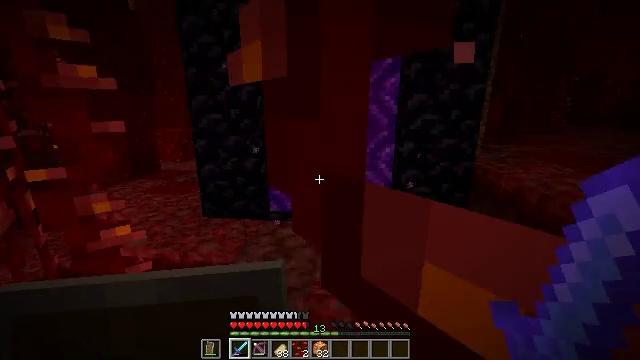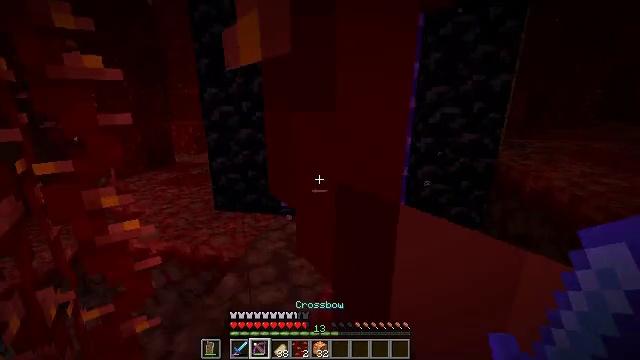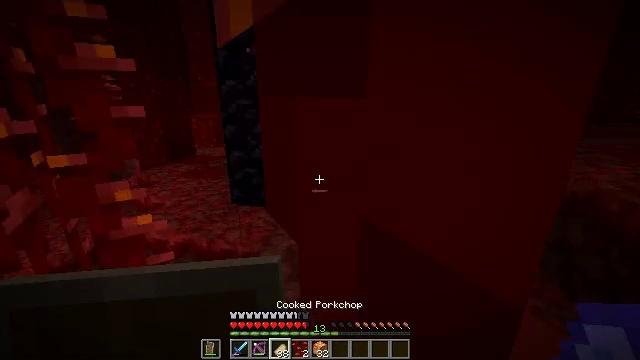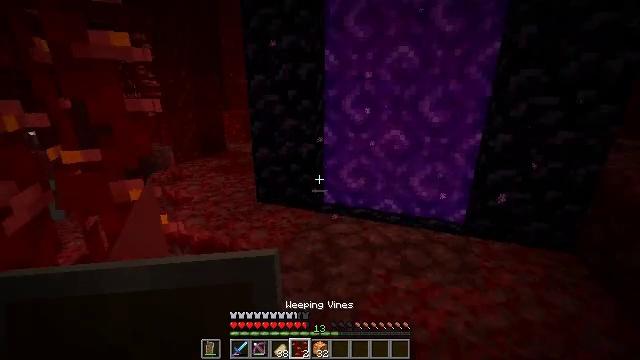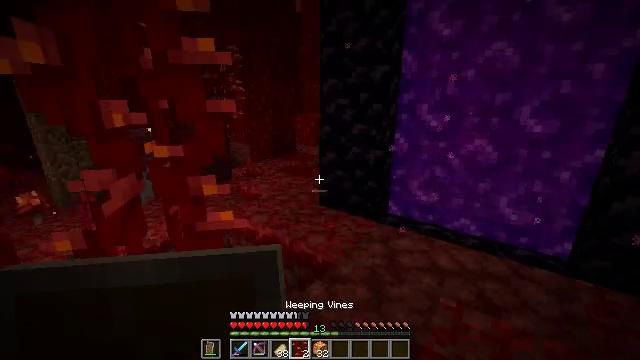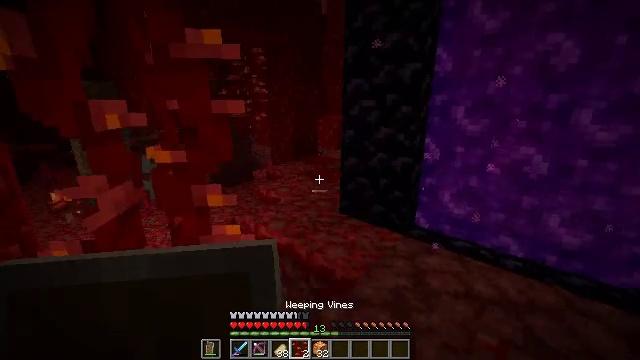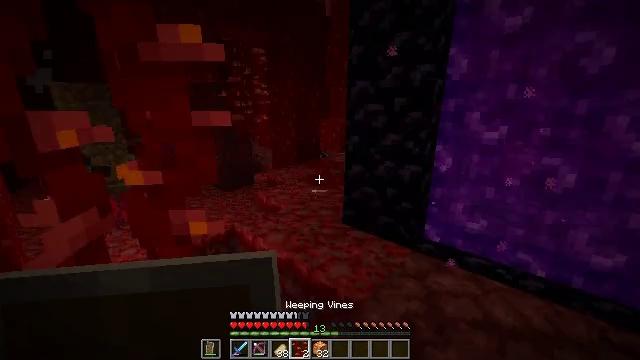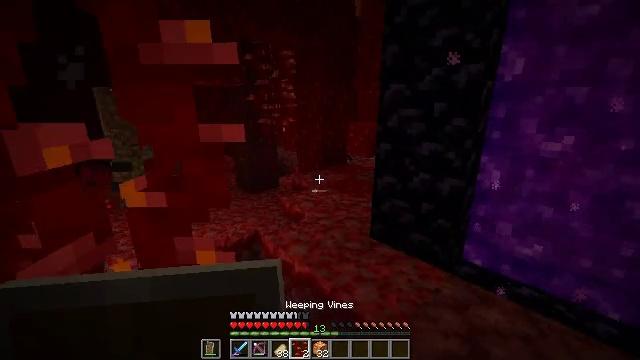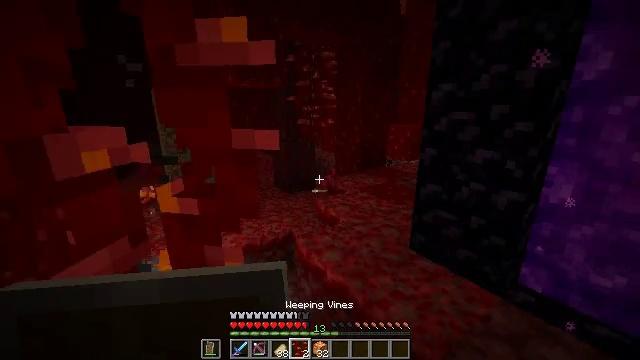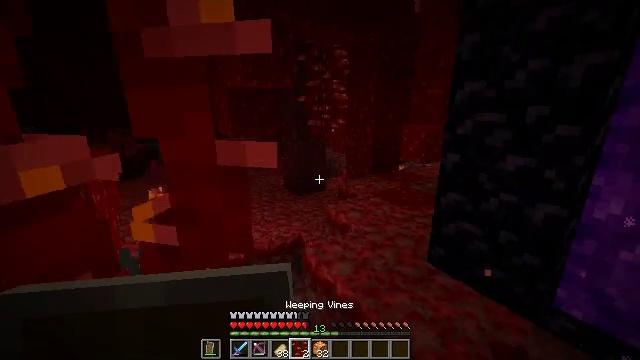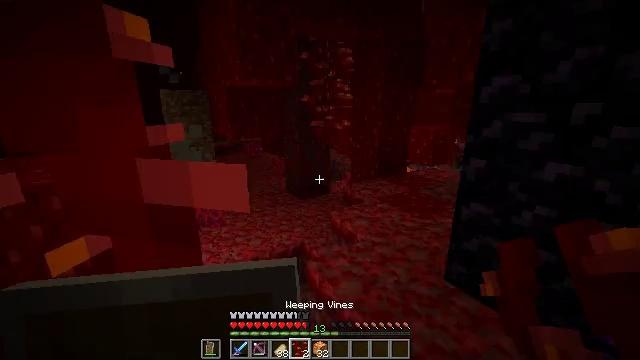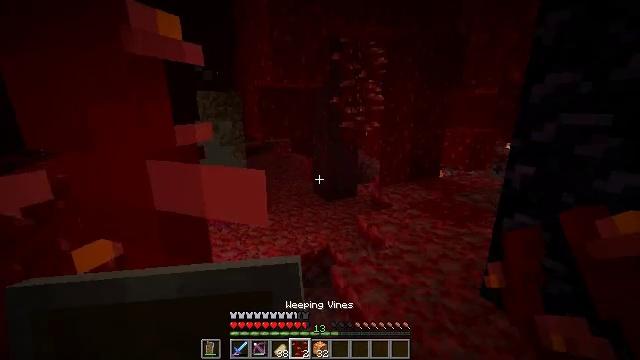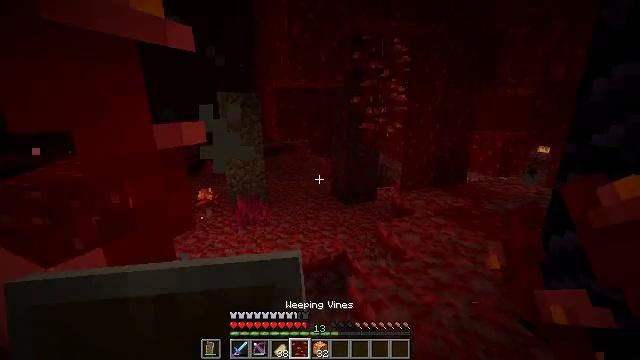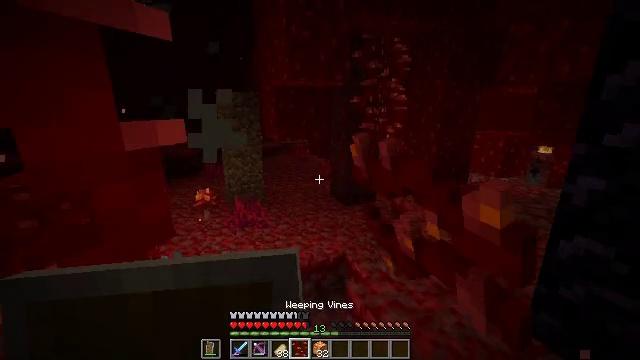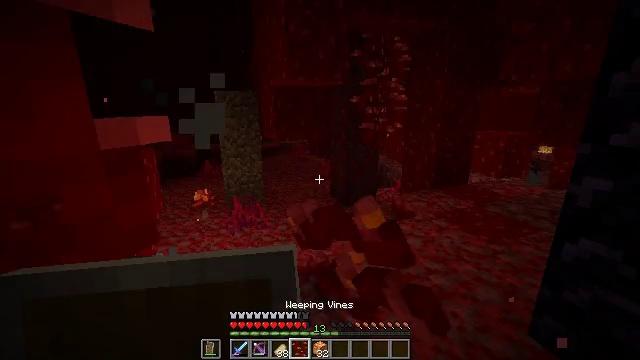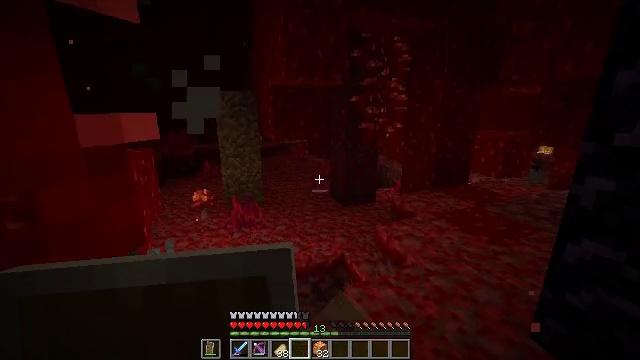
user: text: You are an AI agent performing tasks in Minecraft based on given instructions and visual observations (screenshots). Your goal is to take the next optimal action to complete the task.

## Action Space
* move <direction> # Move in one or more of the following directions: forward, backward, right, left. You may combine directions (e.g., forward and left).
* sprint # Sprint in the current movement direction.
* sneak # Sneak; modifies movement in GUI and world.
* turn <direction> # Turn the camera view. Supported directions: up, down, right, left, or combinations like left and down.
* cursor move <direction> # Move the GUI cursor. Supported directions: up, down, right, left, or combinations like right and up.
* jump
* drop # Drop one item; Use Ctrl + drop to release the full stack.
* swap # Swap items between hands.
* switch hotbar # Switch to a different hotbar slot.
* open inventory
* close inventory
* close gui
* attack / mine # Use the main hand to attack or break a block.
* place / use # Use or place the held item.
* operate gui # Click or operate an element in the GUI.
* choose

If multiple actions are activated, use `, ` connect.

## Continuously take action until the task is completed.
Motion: motion action
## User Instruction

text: Drop weeping vines.
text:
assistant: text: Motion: move forward, turn left and down
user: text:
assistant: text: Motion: move forward, turn left and down
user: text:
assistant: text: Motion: move forward, turn left
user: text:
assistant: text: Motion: move forward, turn left
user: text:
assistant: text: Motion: move forward, turn left
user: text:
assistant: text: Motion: move forward
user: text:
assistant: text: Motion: move forward, turn left
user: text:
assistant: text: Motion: move forward, turn left
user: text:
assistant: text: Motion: move forward, turn left
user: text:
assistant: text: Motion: move forward
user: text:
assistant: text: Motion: move forward, turn left
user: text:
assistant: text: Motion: turn left, drop
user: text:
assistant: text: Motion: drop
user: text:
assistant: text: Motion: no_op
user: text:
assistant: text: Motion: drop
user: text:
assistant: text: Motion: move right, drop
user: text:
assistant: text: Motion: move right, drop
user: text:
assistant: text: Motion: move right, drop
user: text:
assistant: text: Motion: move right, turn right
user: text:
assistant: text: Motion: no_op